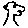
Label: tree